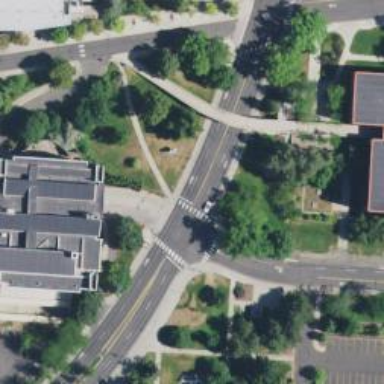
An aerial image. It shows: Zebra crossing on footway.